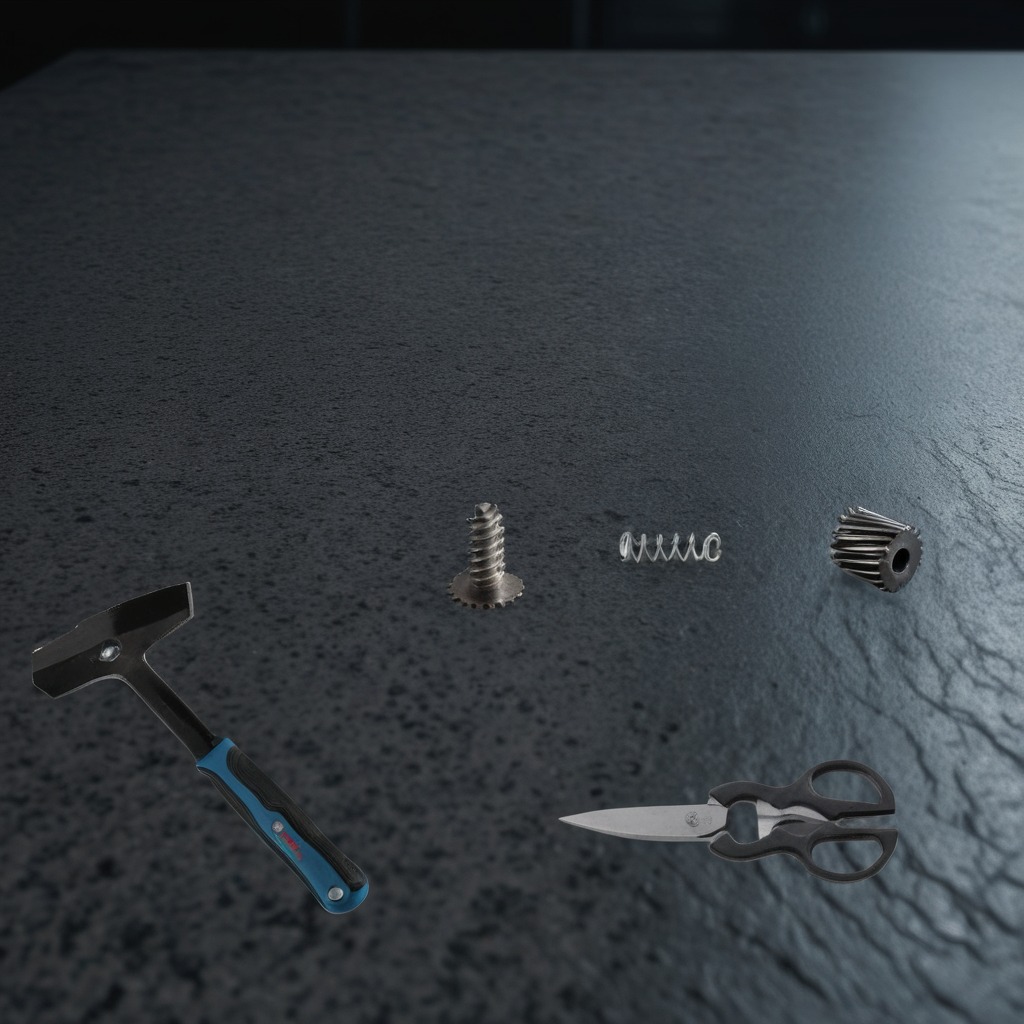
A steel gear with teeth, a metal machine screw, a hammer, a coiled metal spring, and a pair of scissors are lying on the clean granite table inside a workshop at night.